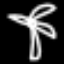
Label: palm tree